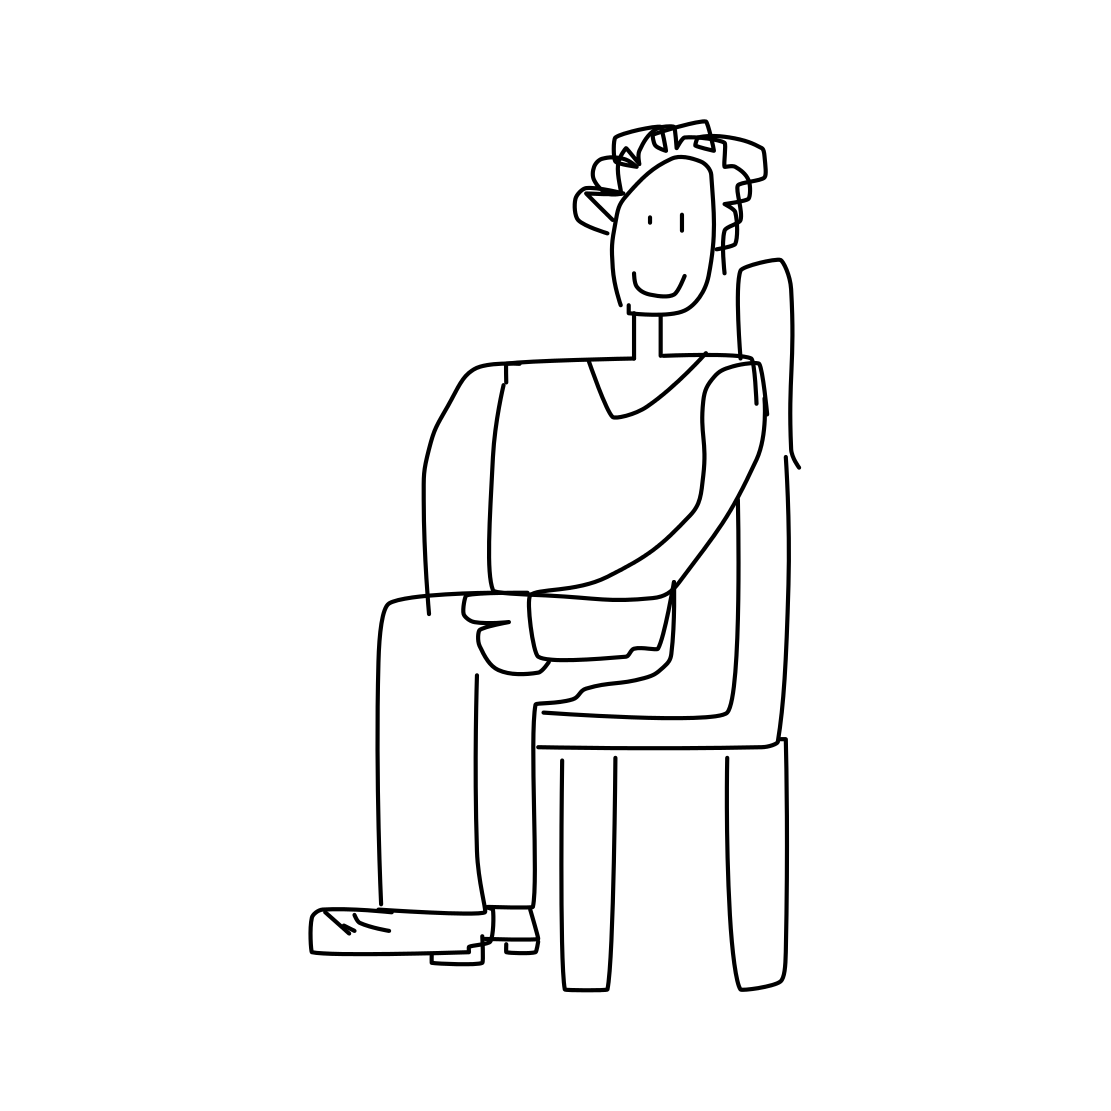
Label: person sitting